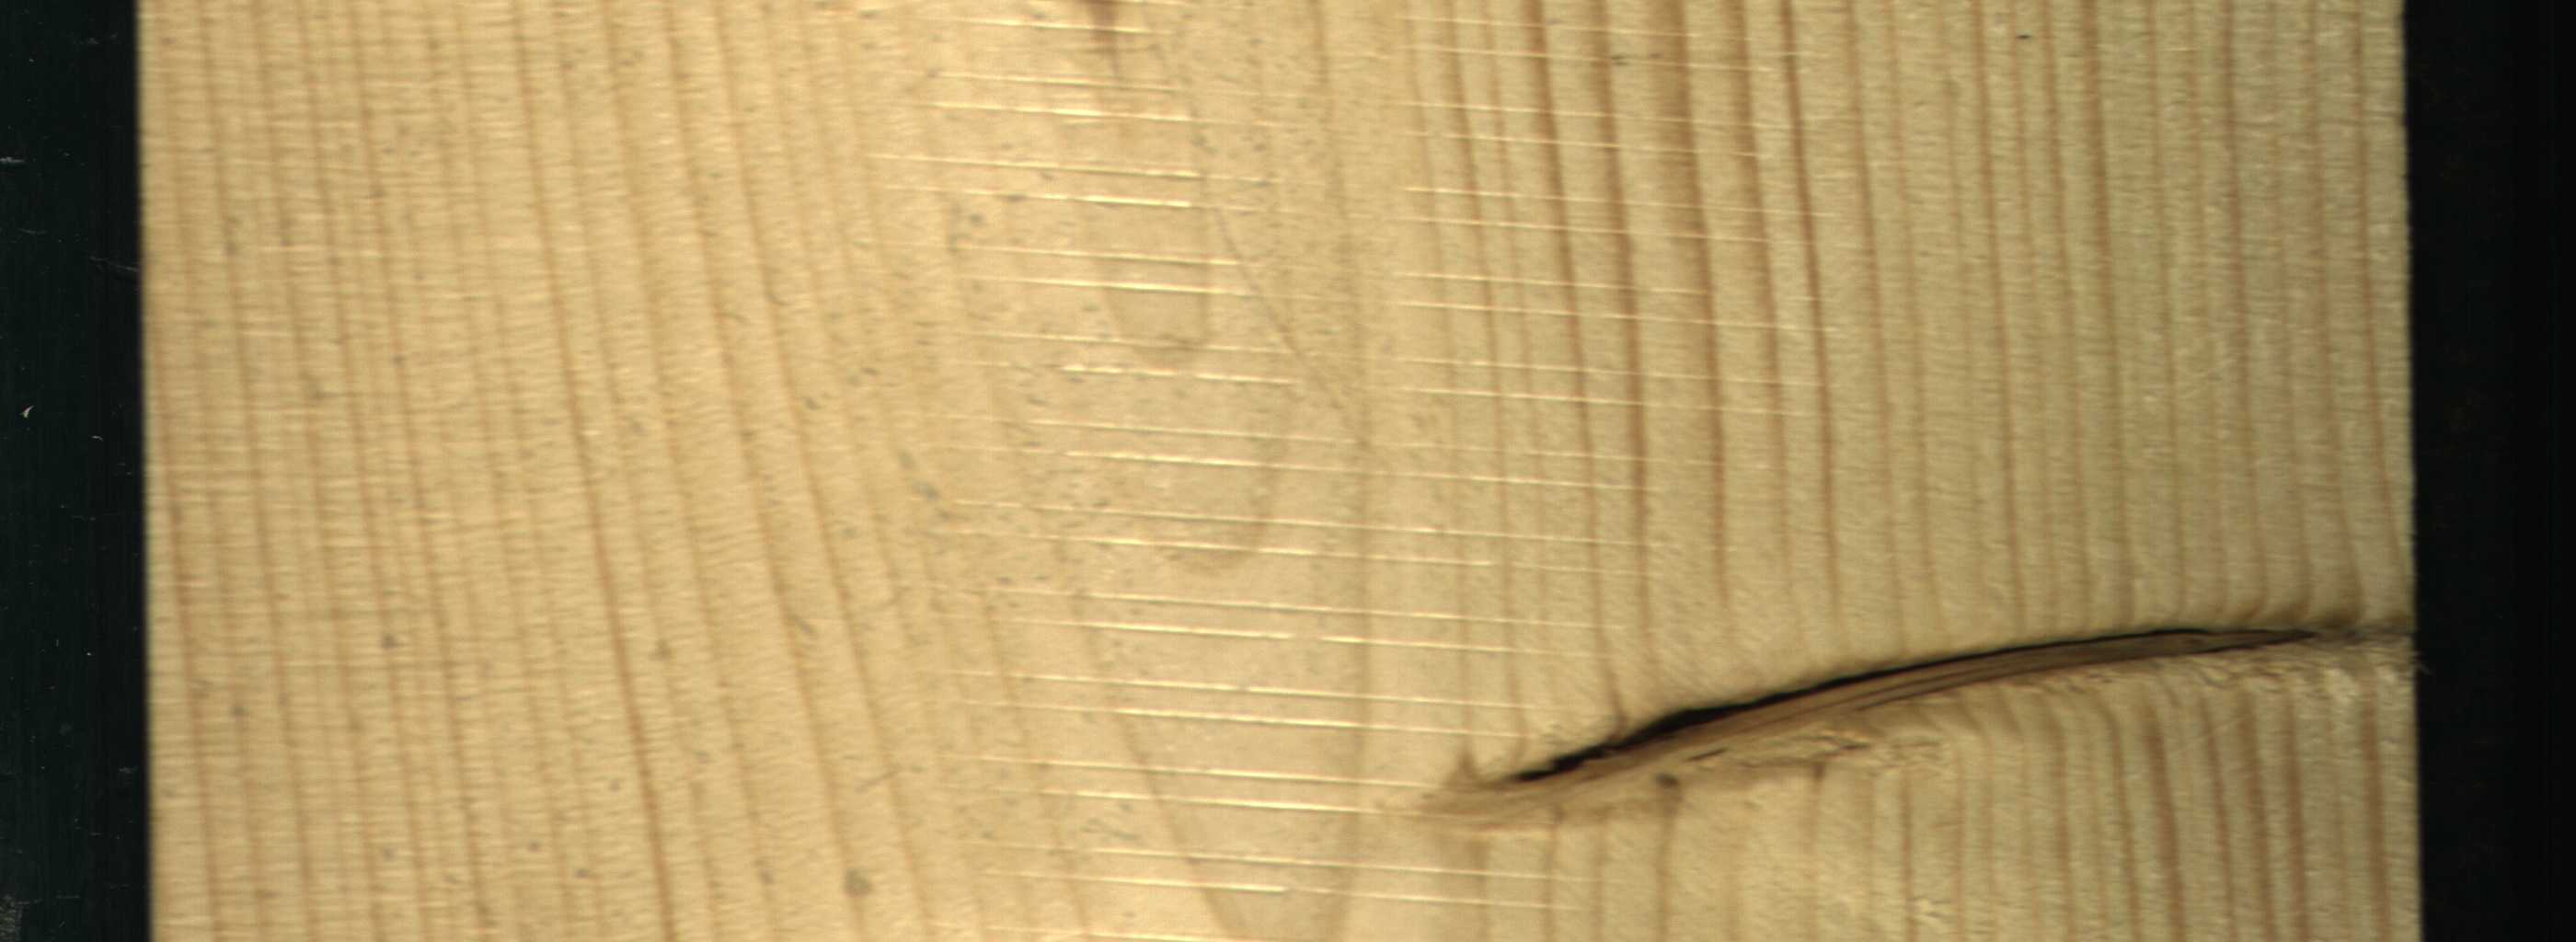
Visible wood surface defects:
Dead_Knot